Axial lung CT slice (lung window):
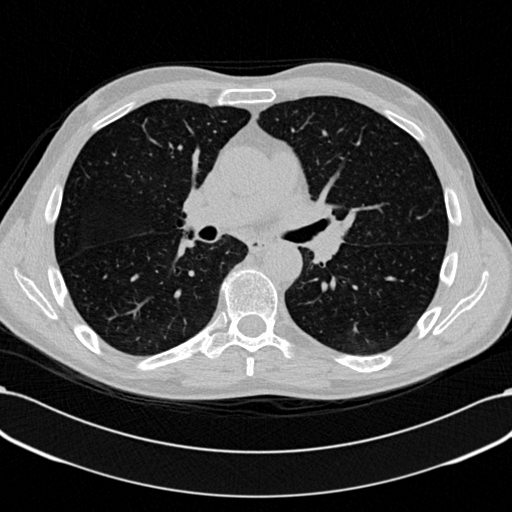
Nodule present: no